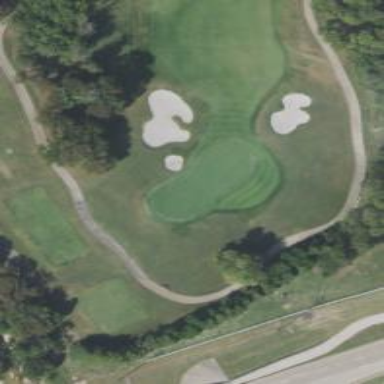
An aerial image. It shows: Golf hole.